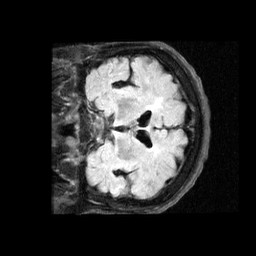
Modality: FLAIR
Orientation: coronal
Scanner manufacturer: siemens
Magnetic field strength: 1.5 T
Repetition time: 9 s
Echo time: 0.111 s